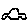
Label: car